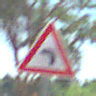
Verkehrszeichen: KurveLinks
Umgebung: Outdoor, Nature
Tageszeit: Midday
Wetter: Clear
Licht: Natural
Jahreszeit: NotSpecified
Kontrast: HighContrast